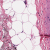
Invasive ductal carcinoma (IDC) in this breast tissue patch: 0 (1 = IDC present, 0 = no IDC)